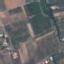
Land use / land cover class: PermanentCrop